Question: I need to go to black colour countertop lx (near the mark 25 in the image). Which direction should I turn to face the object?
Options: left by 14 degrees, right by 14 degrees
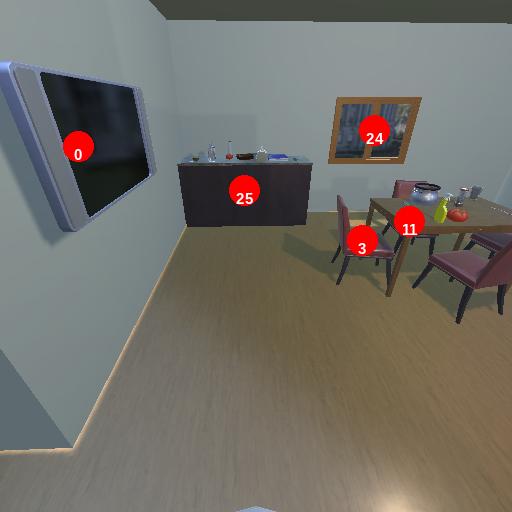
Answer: left by 14 degrees